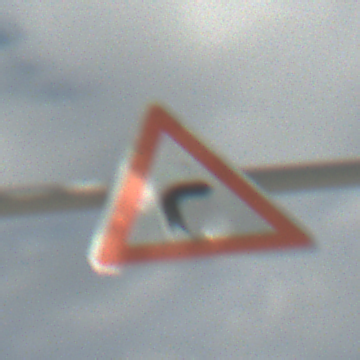
Verkehrszeichen: KurveRechts
Umgebung: Outdoor, Beach
Tageszeit: MorningAfternoon
Wetter: PartlyCloudy
Licht: Natural
Jahreszeit: NotSpecified
Kontrast: HighContrast